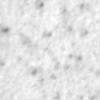
Label: no_change